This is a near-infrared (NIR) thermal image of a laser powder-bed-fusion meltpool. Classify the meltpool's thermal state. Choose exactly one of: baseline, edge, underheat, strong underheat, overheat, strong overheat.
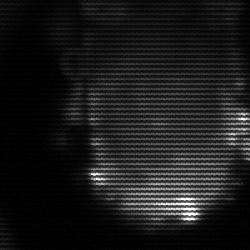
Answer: baseline